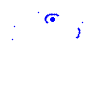
Particle: pion